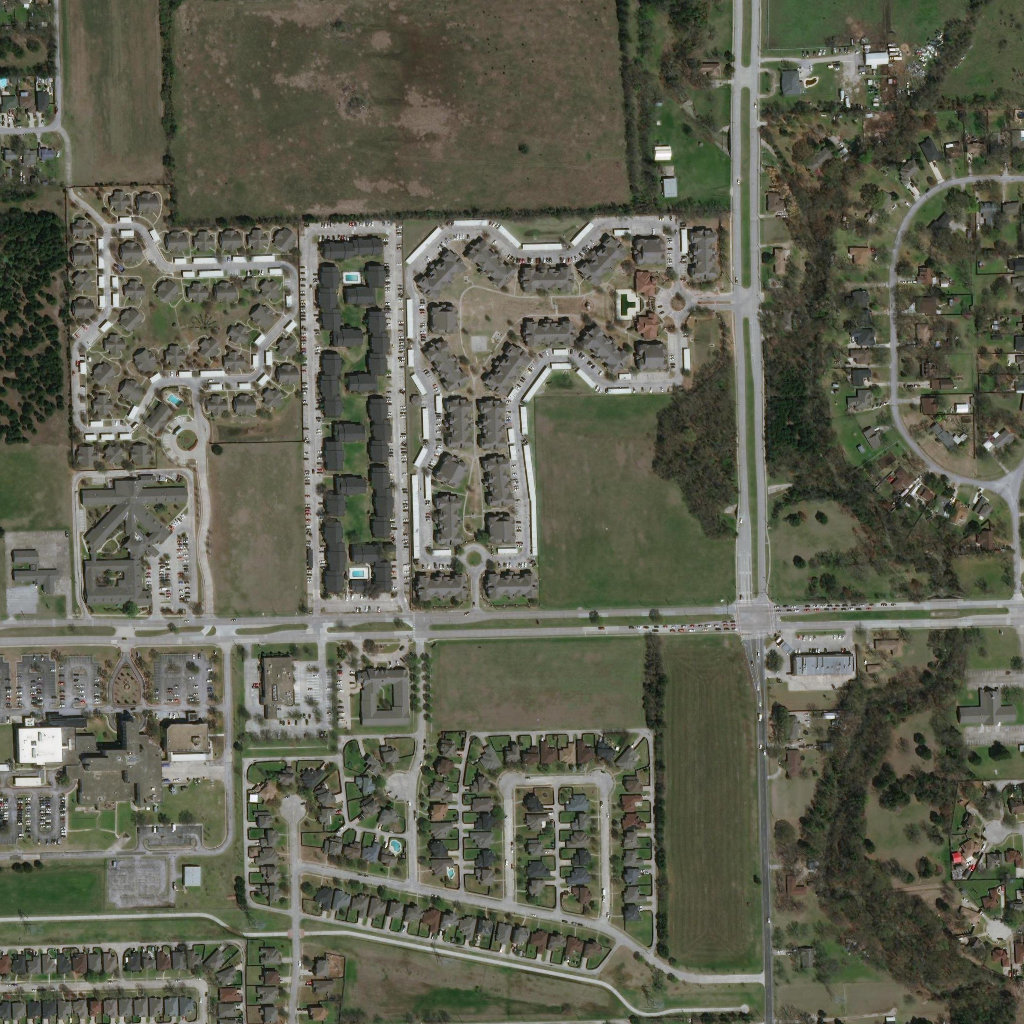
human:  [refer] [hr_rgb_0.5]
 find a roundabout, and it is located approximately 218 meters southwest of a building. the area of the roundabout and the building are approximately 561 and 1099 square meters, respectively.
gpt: <box>[[44, 53, 48, 56, 0]]</box>